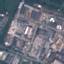
Land use / land cover: Industrial